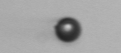
Label: bead